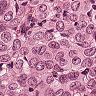
Metastatic tissue present: yes